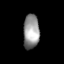
Tissue: lung
Cell type: Epithelial cells
Senescence score: 0.1408
Nuclear area (px): 538
Mean DAPI intensity: 149.099